Aerial crown-view tile of a tropical tree (Barro Colorado Island, Panama), acquired 20240611:
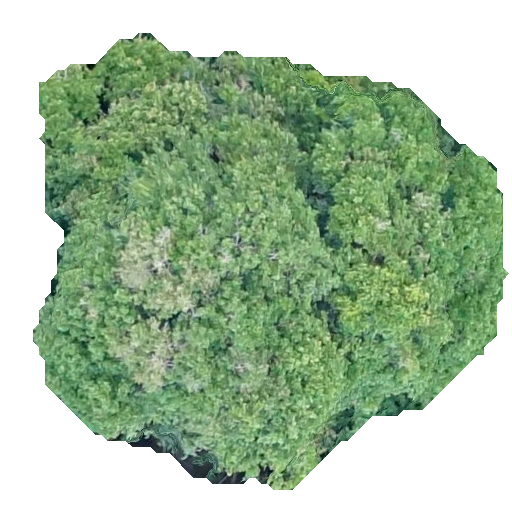
Species: Prioria copaifera
GBIF accepted scientific name: Prioria copaifera
Crown area: 252.831 m²